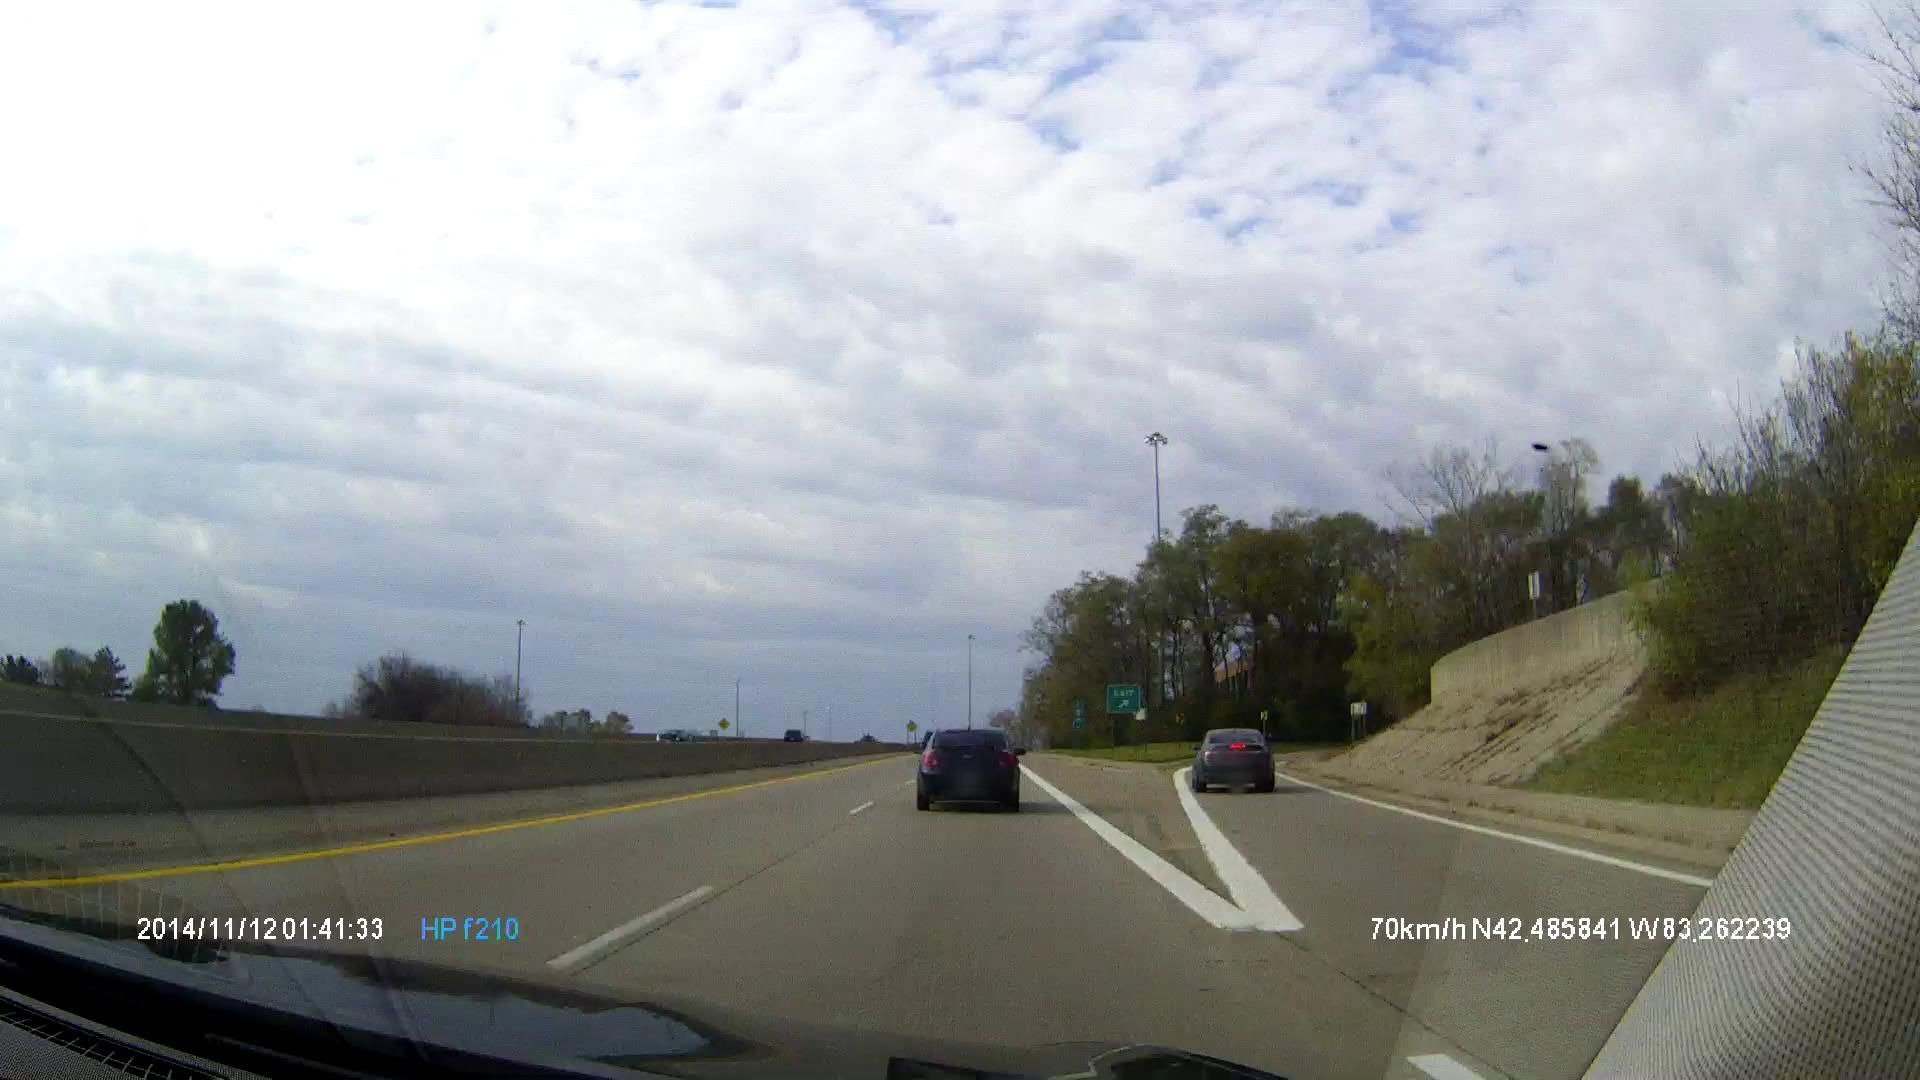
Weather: cloudy
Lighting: day
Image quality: slightly poor
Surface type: driving surface
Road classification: motorway_link
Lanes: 2, 1
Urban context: suburban or peri-urban
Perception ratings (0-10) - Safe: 0.64, Lively: 0.74, Beautiful: 4.63, Boring: 2.57, Depressing: 4.17, Wealthy: 1.23